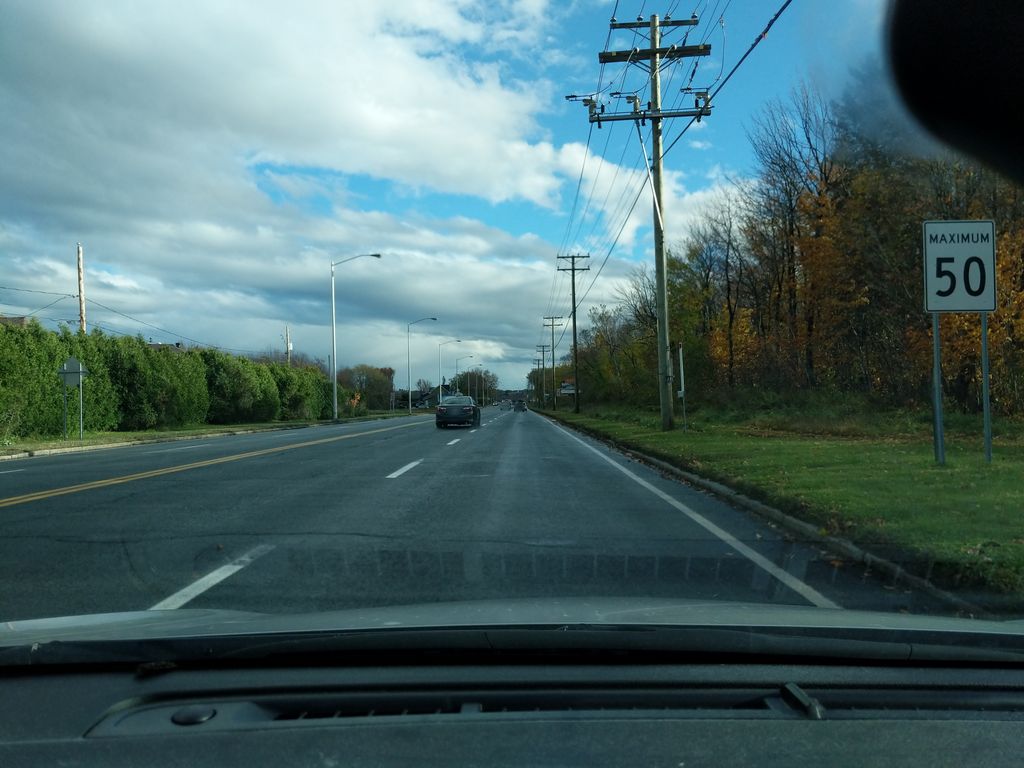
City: quebec_city